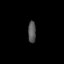
Tissue: prostate
Cell type: T cells
Senescence score: 0.3505
Nuclear area (px): 167
Mean DAPI intensity: 86.311